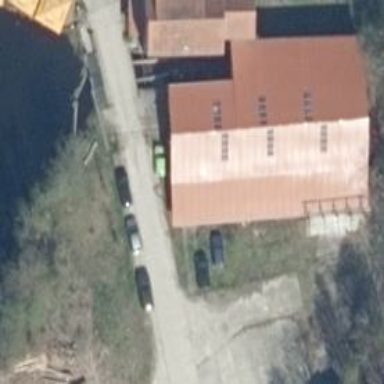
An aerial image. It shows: Watermill.